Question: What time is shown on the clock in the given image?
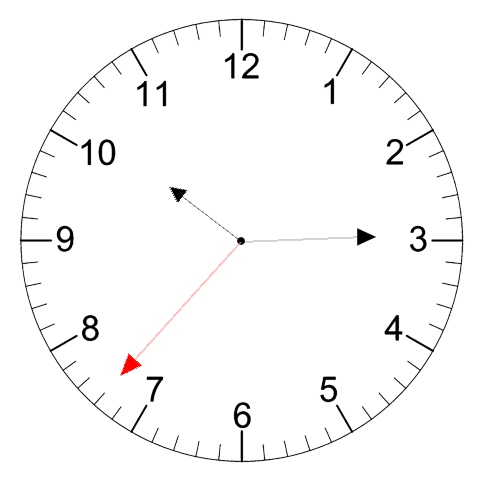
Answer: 10:14:37